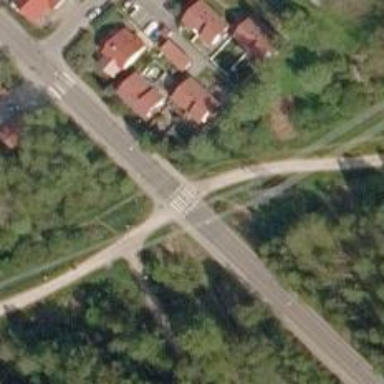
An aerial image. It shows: Asphalt footway designated as connection piste.